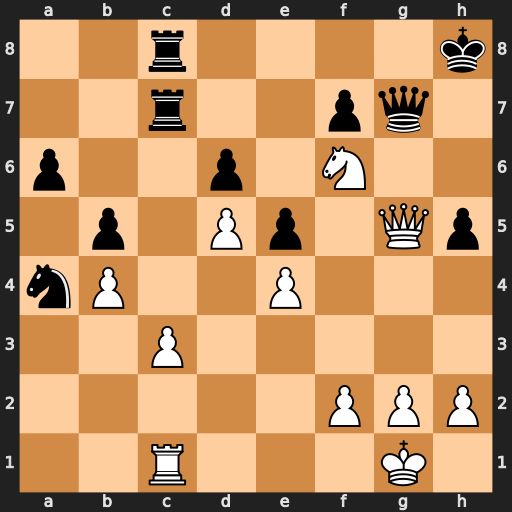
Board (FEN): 2r4k/2r2pq1/p2p1N2/1p1Pp1Qp/nP2P3/2P5/5PPP/2R3K1
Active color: w
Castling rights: -
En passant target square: -
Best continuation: Qxh5+ Qh6 Qxh6#